Question: can someone help me to find the extension that make vscode do the tree like indentation like in the picture

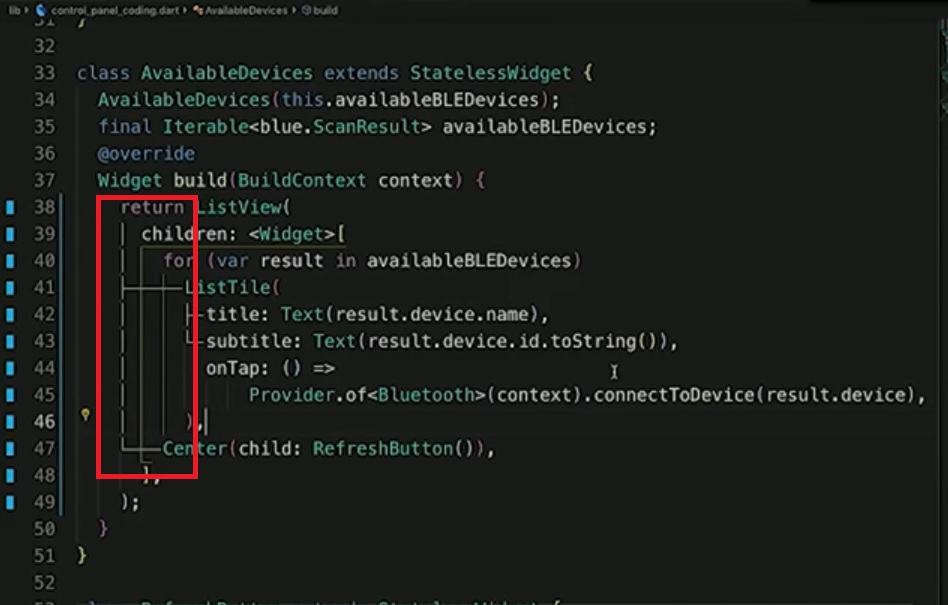
Answer: I found it mentioned and shown here: <URL>:
> in the settings and enable the 'Dart:Preview Flutter Ui Guides' option
Unless you are using the Dart language you are not going to be able to get that same indent guide effect as it requires that specific syntax to parse and enable the feature to work.